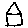
Label: house